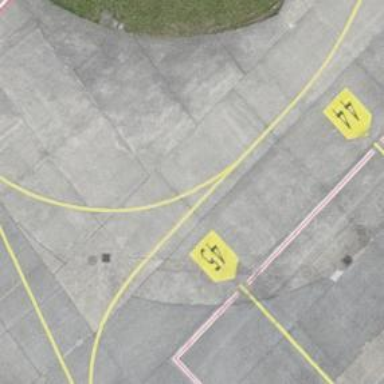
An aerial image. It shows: Image of taxiway at airport.